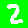
Digit: 2